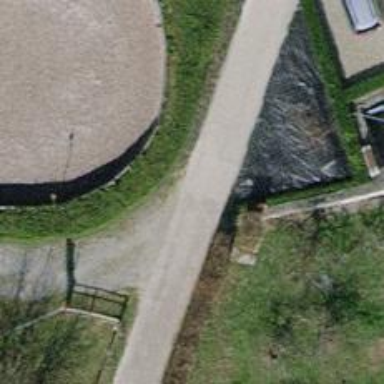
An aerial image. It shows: Hedge acting as barrier.